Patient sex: F
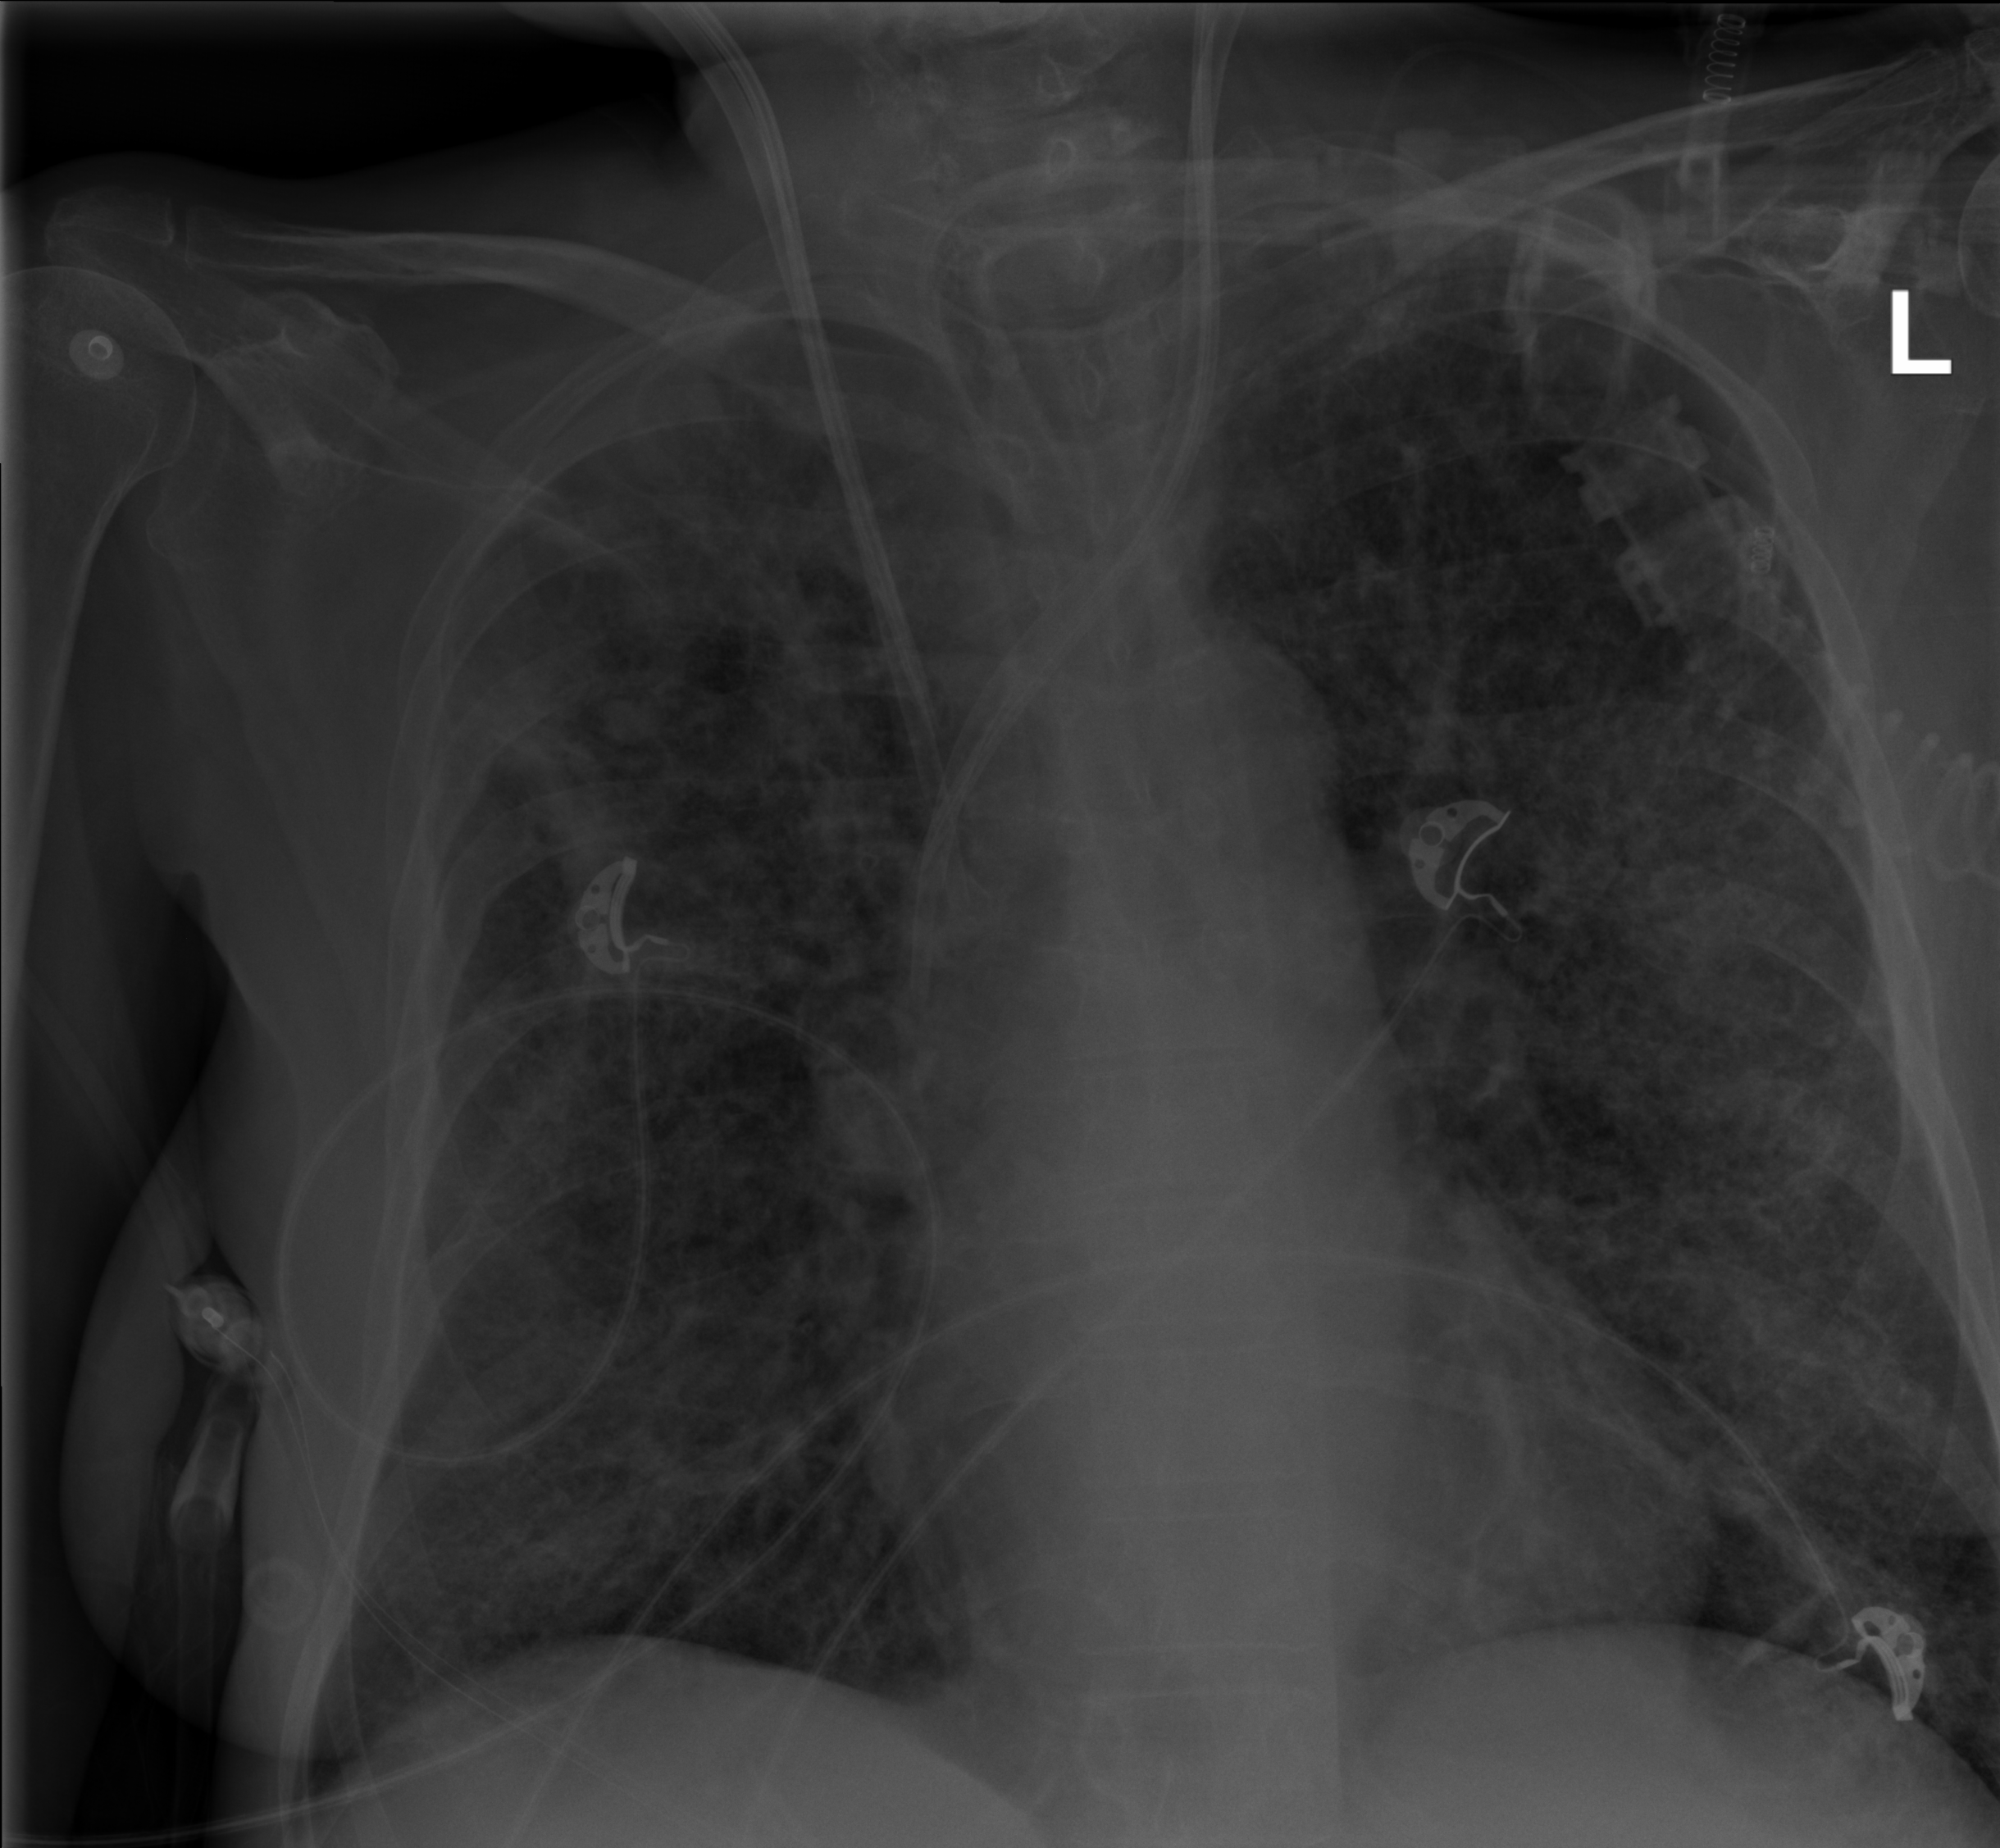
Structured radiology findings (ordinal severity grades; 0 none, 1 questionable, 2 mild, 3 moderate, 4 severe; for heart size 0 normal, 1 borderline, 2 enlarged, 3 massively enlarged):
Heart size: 0
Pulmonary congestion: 0
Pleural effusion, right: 0
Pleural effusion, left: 0
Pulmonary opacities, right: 4
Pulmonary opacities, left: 4
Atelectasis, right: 3
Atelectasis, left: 3